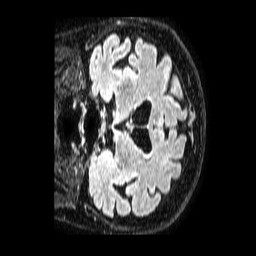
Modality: FLAIR
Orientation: coronal
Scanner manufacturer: philips
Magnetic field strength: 1.5 T
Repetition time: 4.8 s
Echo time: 0.3 s